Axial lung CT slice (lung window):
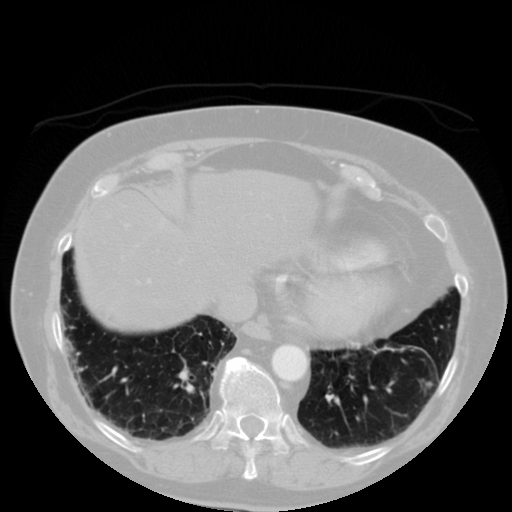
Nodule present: no